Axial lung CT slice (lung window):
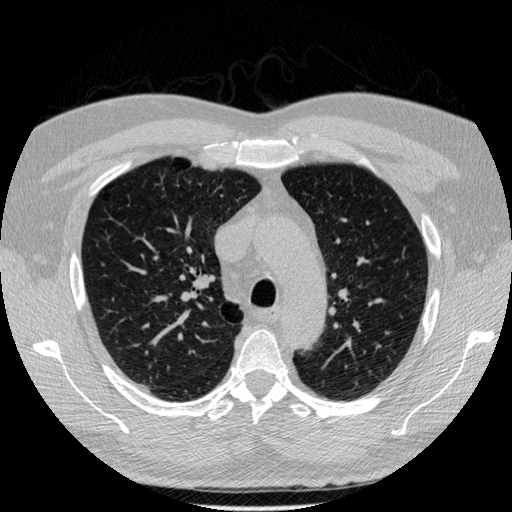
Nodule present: no